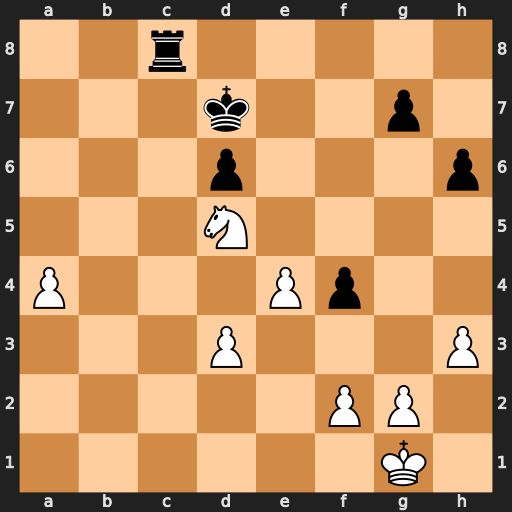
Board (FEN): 2r5/3k2p1/3p3p/3N4/P3Pp2/3P3P/5PP1/6K1
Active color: w
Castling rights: -
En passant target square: -
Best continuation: Nb6+ Kd8 Nxc8